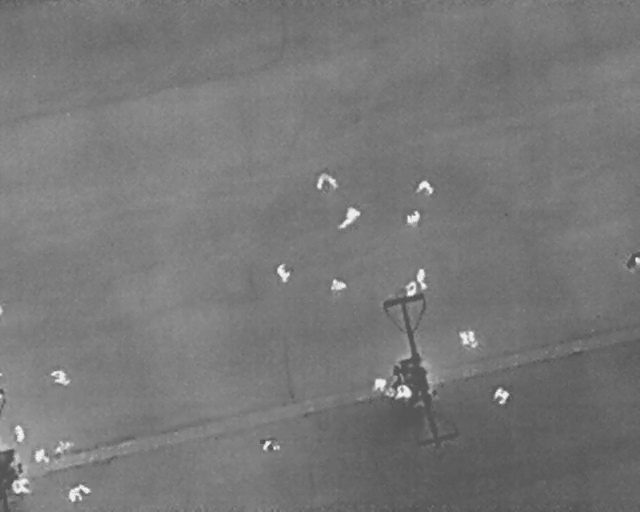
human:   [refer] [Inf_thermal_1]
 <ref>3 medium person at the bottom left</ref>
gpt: <box>[[1, 83, 4, 85, 2], [5, 87, 7, 90, 2], [1, 93, 4, 96, 2]]</box>